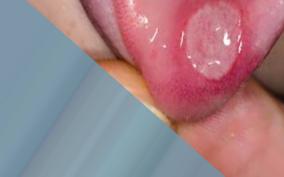
Condition: Mouth Ulcer